Chest X-ray. View position: AP
Patient age: 46
Patient sex: M
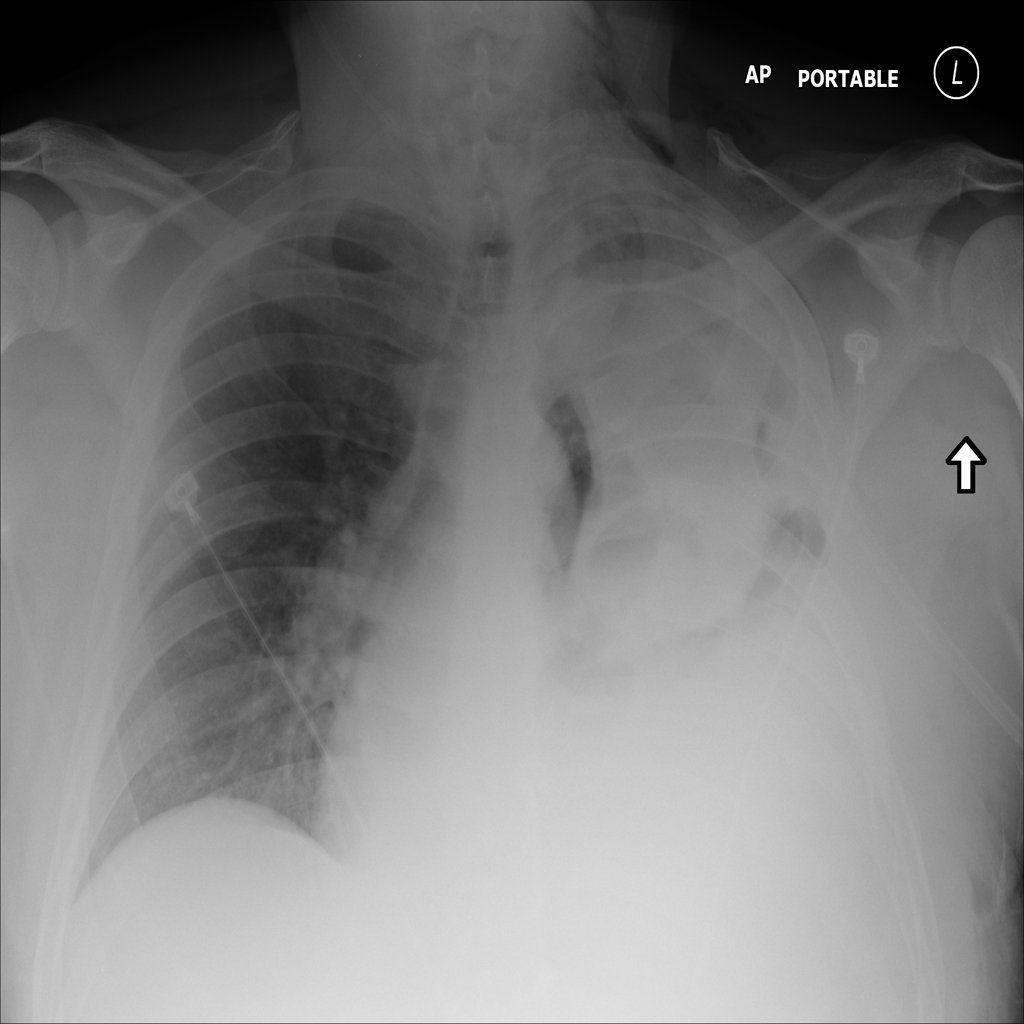
Finding: Pneumothorax